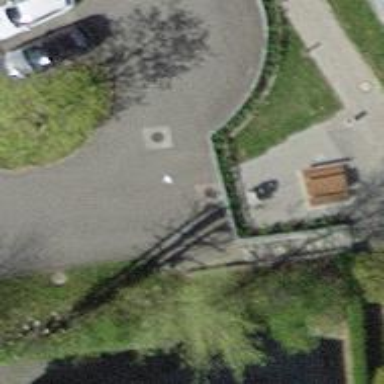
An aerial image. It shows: Parking entrance.